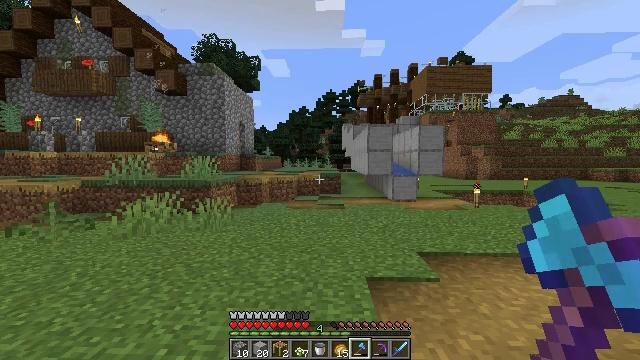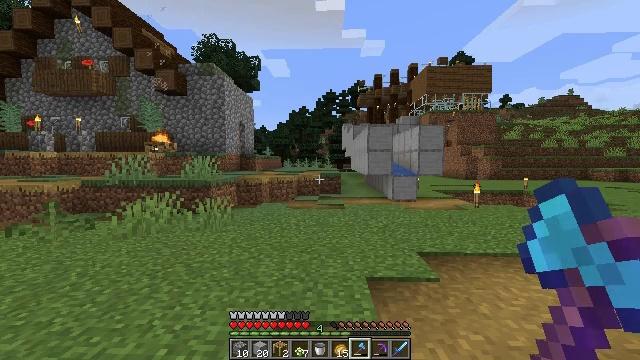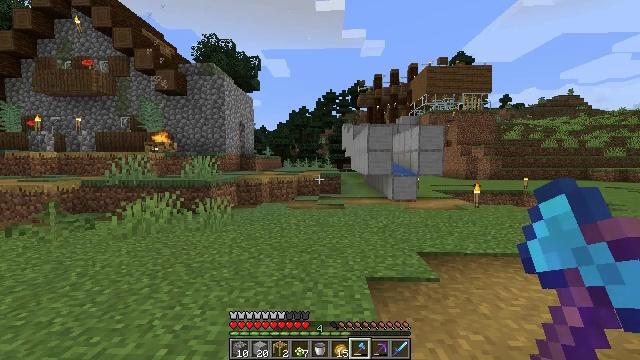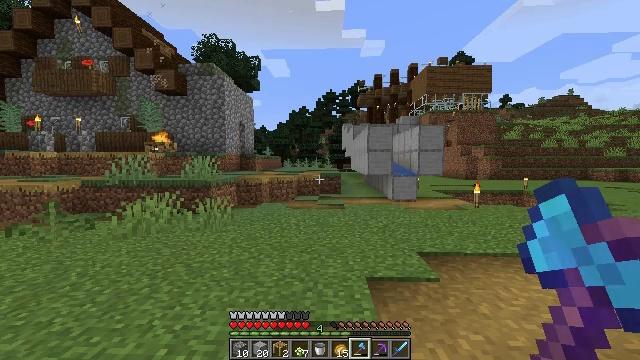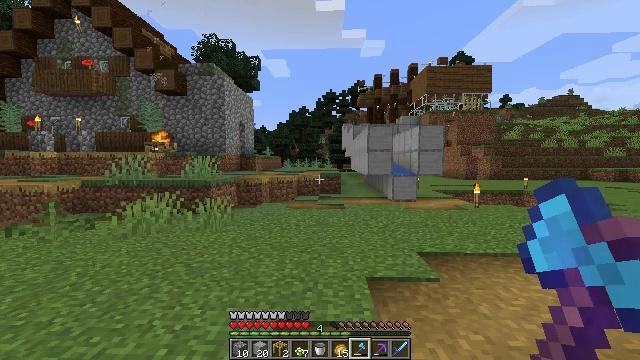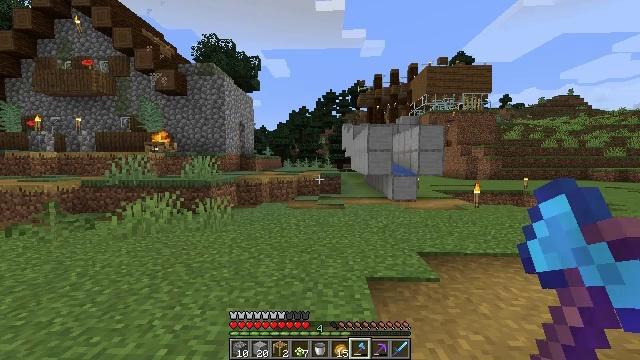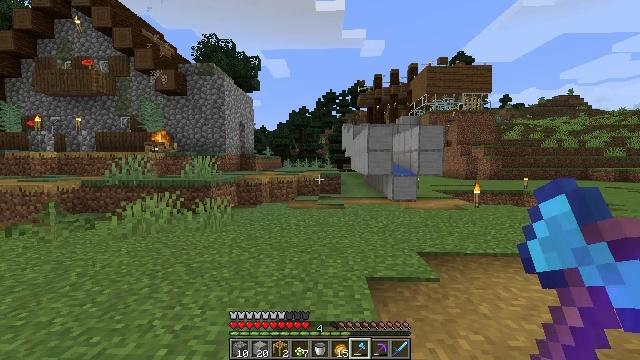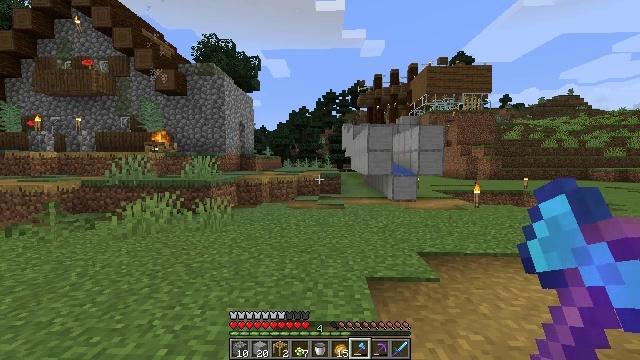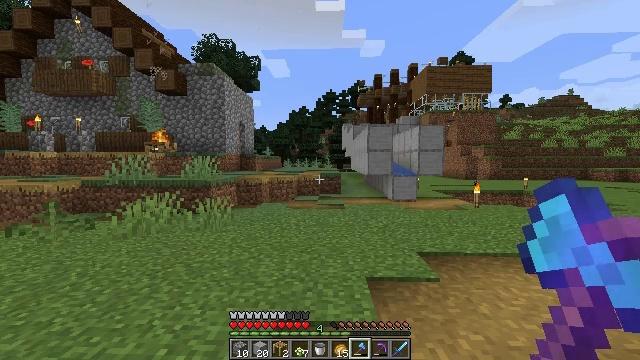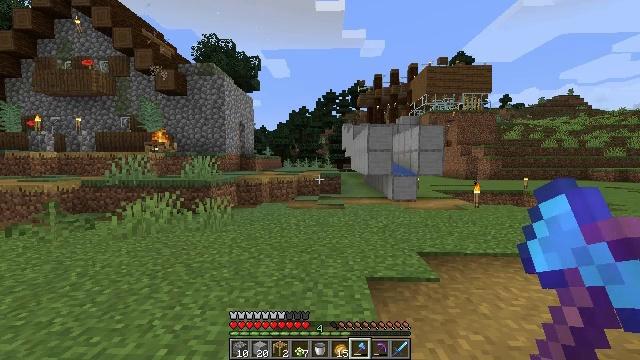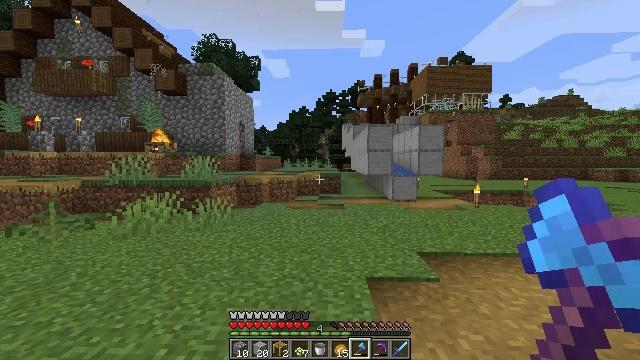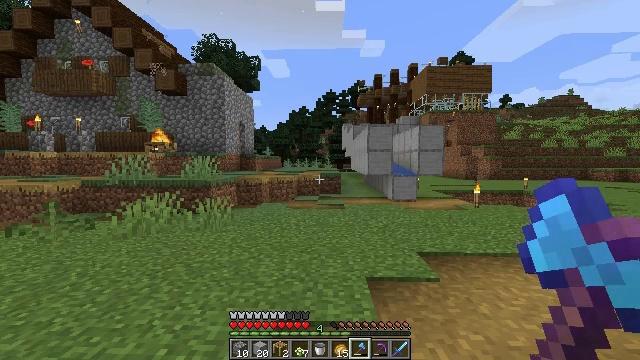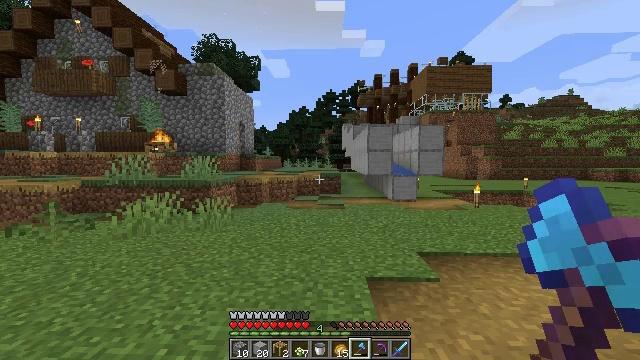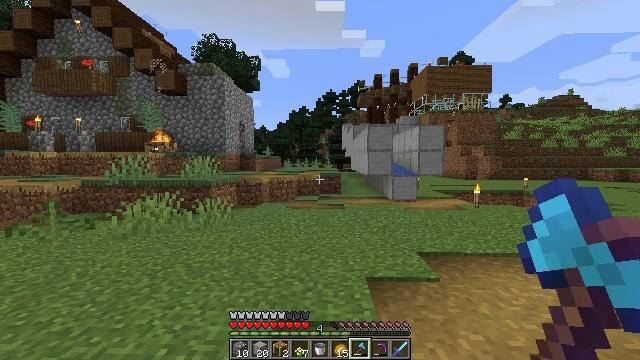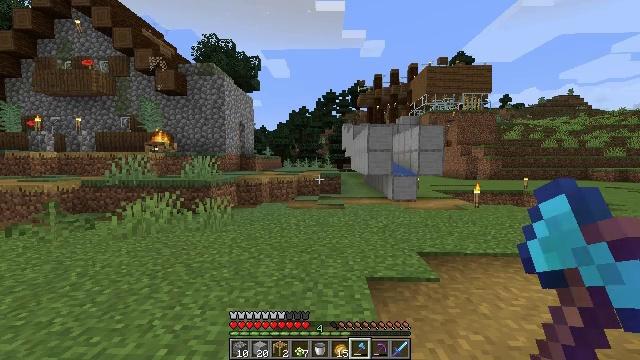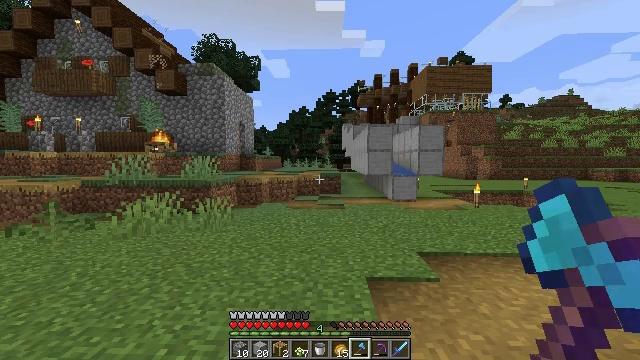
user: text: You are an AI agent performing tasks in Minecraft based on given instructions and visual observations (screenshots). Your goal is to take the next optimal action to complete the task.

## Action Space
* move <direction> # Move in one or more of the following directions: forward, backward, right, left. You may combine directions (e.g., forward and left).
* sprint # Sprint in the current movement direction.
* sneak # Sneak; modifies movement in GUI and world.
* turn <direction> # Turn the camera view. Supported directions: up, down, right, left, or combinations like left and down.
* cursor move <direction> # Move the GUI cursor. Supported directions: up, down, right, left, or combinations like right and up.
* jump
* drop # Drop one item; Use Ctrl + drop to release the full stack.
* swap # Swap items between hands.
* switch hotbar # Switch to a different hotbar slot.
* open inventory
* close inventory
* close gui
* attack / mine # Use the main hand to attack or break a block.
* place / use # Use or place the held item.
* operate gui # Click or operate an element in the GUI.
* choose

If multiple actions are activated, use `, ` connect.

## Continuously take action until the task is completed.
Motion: motion action
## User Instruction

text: Gather tall grass by hitting it.
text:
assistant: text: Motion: no_op
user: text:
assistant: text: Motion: no_op
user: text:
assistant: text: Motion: no_op
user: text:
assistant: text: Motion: no_op
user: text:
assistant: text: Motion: no_op
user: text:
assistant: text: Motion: no_op
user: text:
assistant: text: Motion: no_op
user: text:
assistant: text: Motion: no_op
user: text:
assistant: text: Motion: no_op
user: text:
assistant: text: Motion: no_op
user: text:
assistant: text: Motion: no_op
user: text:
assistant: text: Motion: no_op
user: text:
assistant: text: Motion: no_op
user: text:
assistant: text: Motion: no_op
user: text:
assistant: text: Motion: no_op
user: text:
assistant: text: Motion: no_op
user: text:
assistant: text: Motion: no_op
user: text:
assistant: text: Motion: no_op
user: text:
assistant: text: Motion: no_op
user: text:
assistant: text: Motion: no_op
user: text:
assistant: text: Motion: no_op
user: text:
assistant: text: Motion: no_op
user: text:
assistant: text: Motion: no_op
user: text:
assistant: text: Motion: no_op
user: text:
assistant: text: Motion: no_op
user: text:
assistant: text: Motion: no_op
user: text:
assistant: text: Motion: no_op
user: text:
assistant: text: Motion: no_op
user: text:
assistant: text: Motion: no_op
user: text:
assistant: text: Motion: no_op